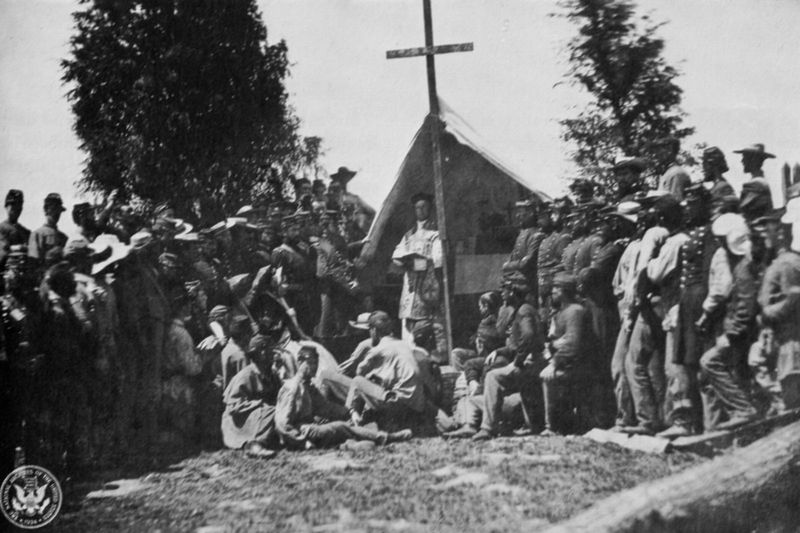
Titel: Vater Thomas H. Mooney hält die Messe bei Bull Run
Künstler: Mathew B. Brady
Schlagwörter: adler, baum, mann, weiß, bäume, landschaft, menschen, sitzen, grau, hüte, männer, schwarz, gras, haus, wiese, kappen, stehen, bild, feld, hügel, natur, hütte, sitzend, stehend, papst, soldaten, draussen, foto, fotografie, außen, buch, kreuz, schwarzweiss, uniform, soldat, stempel, gebet, wappen, pfarrer, jesus, gemeinde, gottesdienst, messe, priester, menschengruppe, predigt, heiliger, prozession, heilige, usa, englisch, gläubige, lesung, zelt, pater, weltkrieg, katholisch, mission, unifrom, sutane, singend, felöd, feldmesse, feldgottesdient, feldgottesdienst